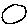
Label: circle